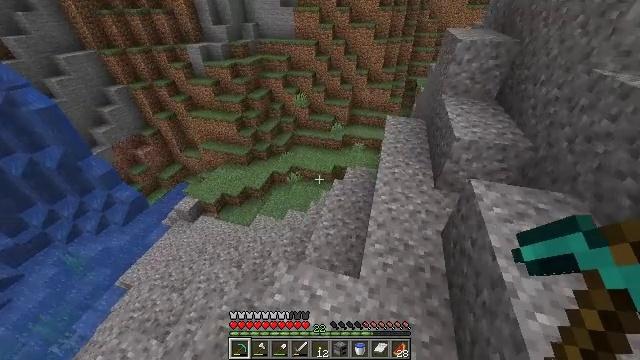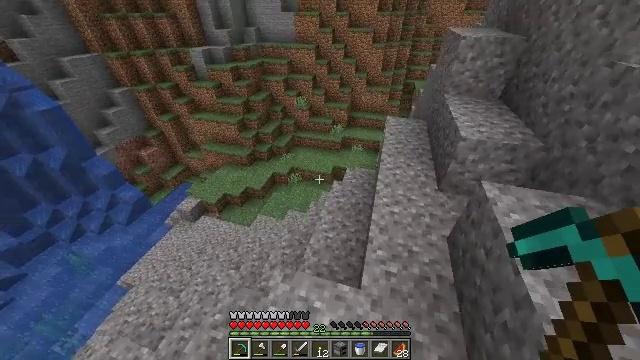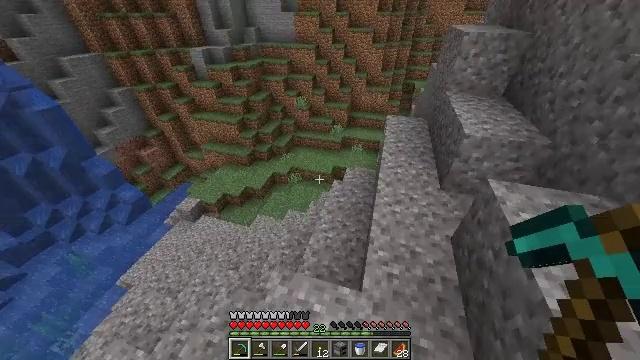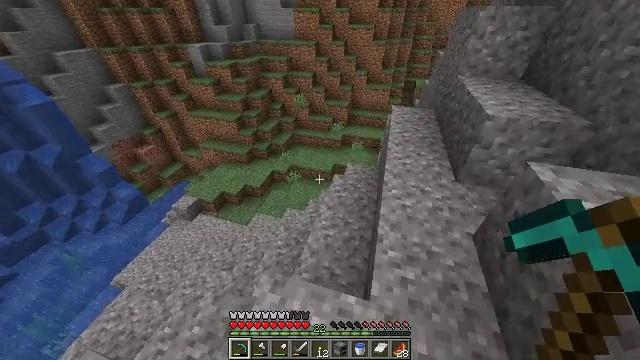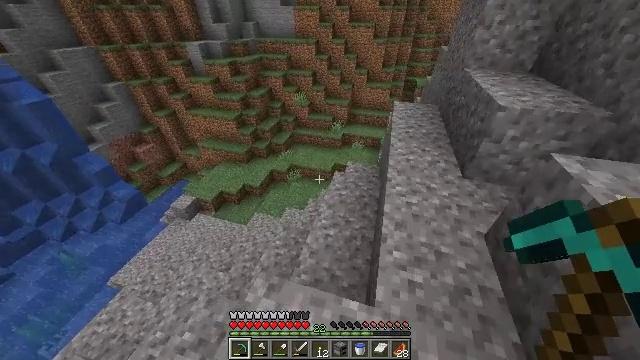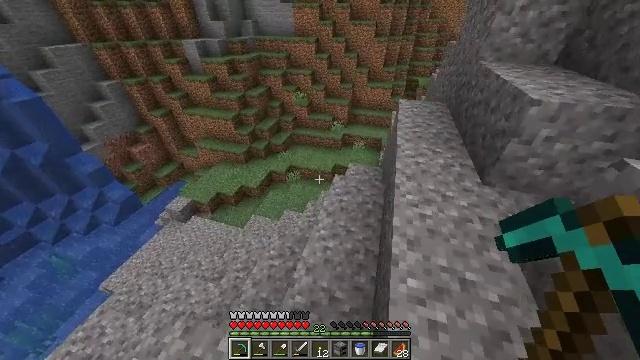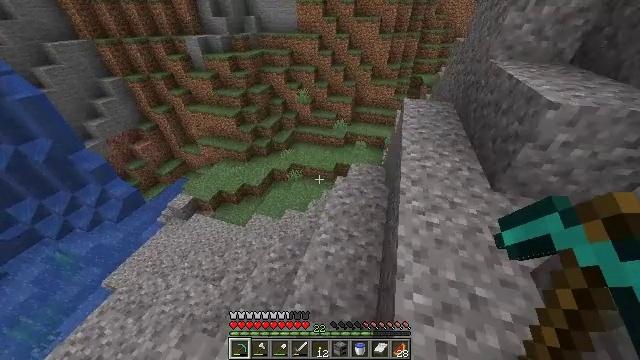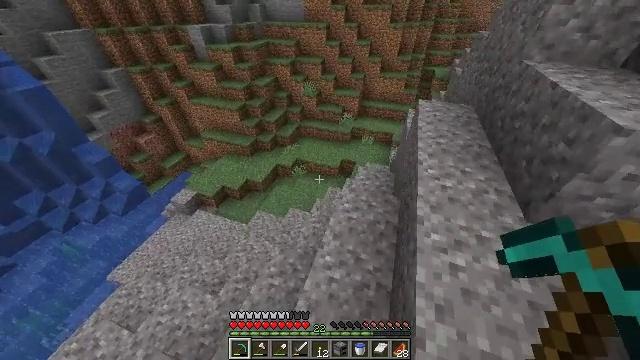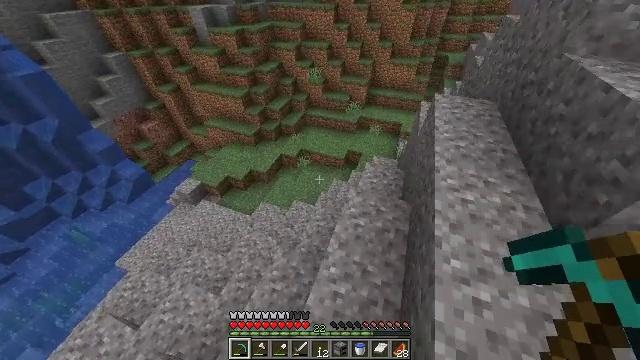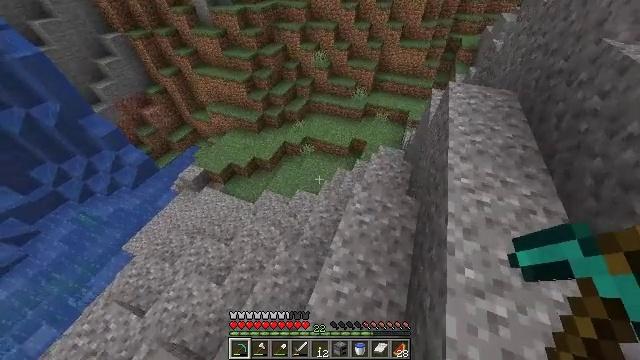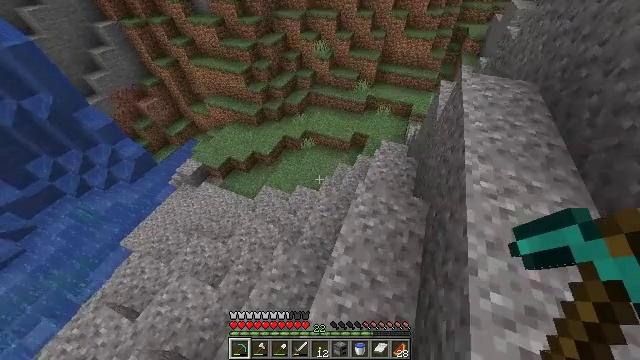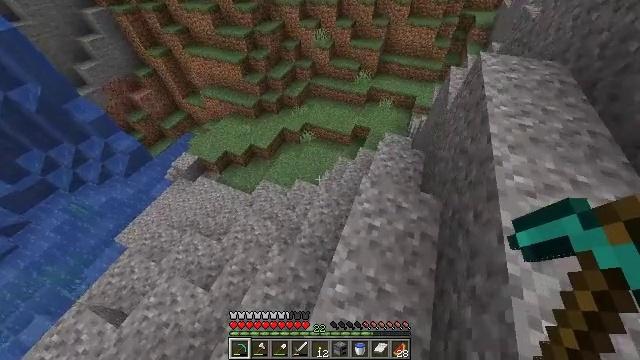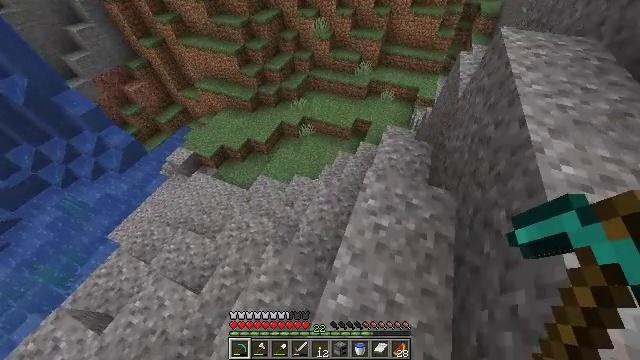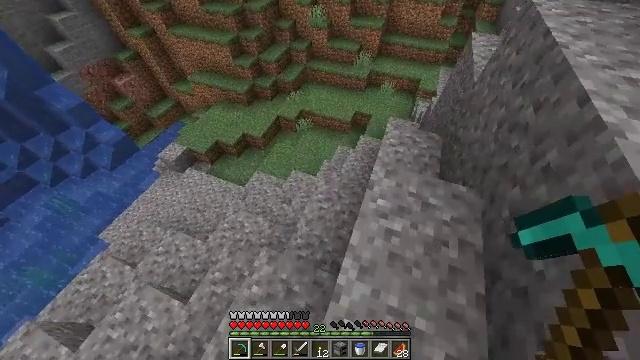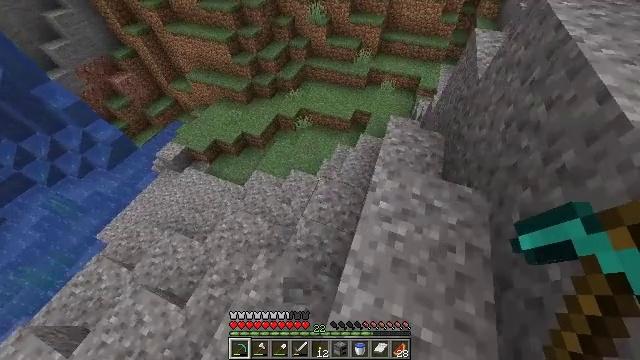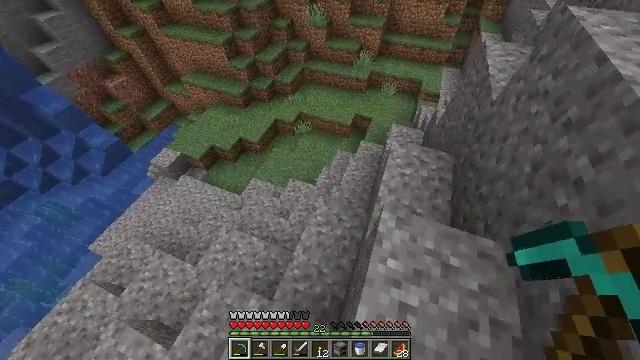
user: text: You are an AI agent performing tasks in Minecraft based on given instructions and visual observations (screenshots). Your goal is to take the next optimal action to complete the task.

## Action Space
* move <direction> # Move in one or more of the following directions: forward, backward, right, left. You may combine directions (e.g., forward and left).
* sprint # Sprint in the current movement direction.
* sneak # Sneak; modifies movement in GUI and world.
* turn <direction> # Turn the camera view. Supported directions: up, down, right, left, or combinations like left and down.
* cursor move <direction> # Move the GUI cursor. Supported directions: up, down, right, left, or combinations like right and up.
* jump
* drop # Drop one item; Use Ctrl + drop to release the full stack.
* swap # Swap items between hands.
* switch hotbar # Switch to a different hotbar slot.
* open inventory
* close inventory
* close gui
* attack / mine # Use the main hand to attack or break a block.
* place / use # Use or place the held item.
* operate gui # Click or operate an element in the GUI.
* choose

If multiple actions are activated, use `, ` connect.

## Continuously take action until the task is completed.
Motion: motion action
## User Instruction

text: Get dirt block.
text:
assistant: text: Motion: move forward, sprint
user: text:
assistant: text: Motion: move forward, sprint
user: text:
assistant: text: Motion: move forward, sprint
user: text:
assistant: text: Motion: move forward, sprint
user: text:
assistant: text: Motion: move forward, sprint
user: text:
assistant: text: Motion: move forward, sprint
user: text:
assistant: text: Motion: move forward, sprint, turn left and down
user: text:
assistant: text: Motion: move forward, sprint, turn left and down
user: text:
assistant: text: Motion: move forward, sprint, turn left and down
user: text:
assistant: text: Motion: move forward, sprint, turn down
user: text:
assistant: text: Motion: move forward, sprint, turn down
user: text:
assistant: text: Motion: move forward, sprint, turn down
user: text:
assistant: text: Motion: move forward, sprint, turn down
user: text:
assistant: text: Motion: move forward, sprint
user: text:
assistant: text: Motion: move forward, sprint
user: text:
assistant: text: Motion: move forward, sprint
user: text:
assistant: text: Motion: move forward, sprint
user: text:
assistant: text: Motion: move forward, sprint
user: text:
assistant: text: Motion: move forward, sprint, turn right
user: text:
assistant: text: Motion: move forward, sprint, turn right and up
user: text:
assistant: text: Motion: move forward, sprint, turn right and up
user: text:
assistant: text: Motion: move forward, sprint, turn right and up
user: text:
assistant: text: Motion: move forward, sprint, turn right and up
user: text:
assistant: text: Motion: move forward, sprint, turn right and up
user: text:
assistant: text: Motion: move forward, sprint, turn right and up
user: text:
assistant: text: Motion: move forward, sprint, turn right and up
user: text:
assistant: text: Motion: move forward, sprint, turn right and up
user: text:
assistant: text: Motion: move forward, sprint, turn right and up
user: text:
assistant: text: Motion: move forward, sprint, turn up
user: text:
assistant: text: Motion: move forward, sprint